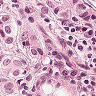
Metastatic tissue present: yes